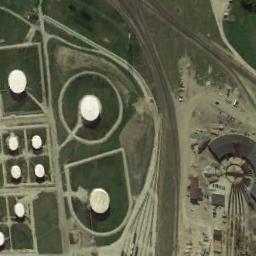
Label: storage_tank